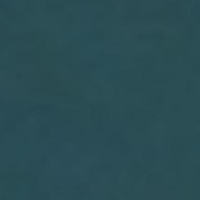
EUNIS habitat code: 14
Species observed at this site:
Corvus corone
Podiceps cristatus
Fulica atra
Anas platyrhynchos
Aythya fuligula
Buteo buteo
Chroicocephalus ridibundus
Phalacrocorax carbo
Larus michahellis
Cygnus olor
Hirundo rustica
Sterna hirundo
Anser anser
Ciconia ciconia
Falco tinnunculus